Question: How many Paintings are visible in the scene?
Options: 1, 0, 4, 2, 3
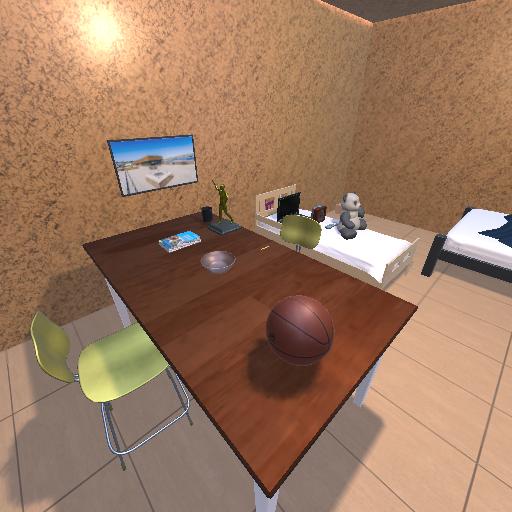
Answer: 1